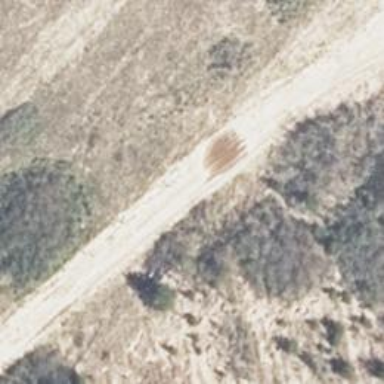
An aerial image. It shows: Dirt track road with grade 5 track type.